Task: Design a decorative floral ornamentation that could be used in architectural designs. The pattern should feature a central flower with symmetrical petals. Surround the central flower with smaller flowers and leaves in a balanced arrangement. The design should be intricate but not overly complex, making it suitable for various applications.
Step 811:
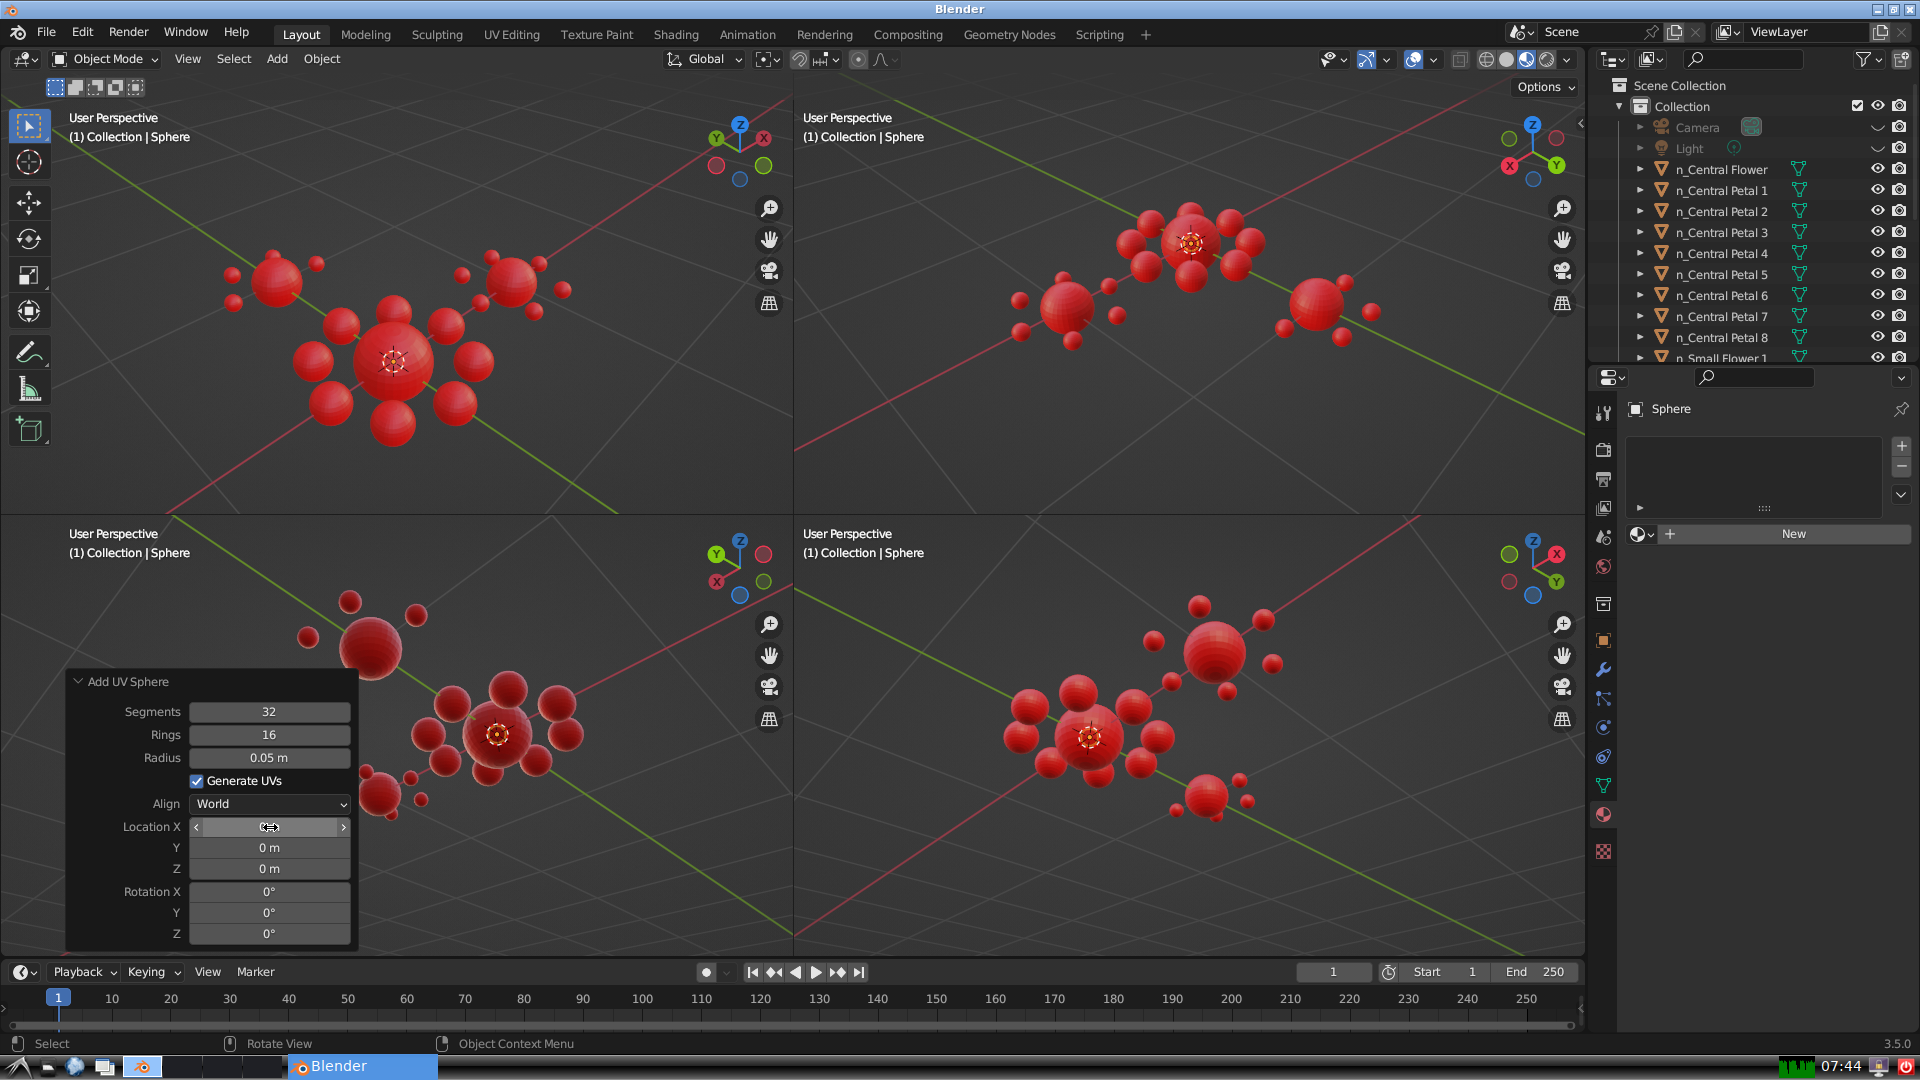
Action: click: no